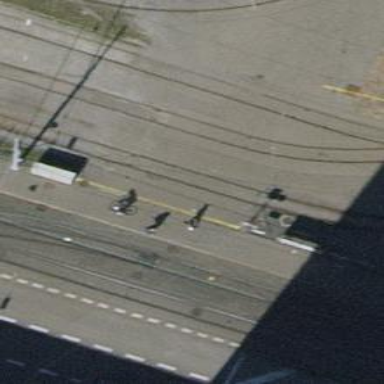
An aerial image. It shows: Tram railway with electrified contact lines passing through service yard with single track.